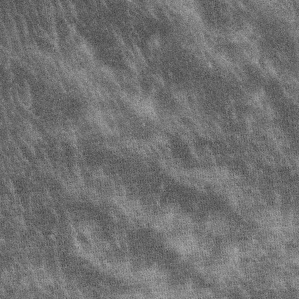
Label: frost